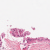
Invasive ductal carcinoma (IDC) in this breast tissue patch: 0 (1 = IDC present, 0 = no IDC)